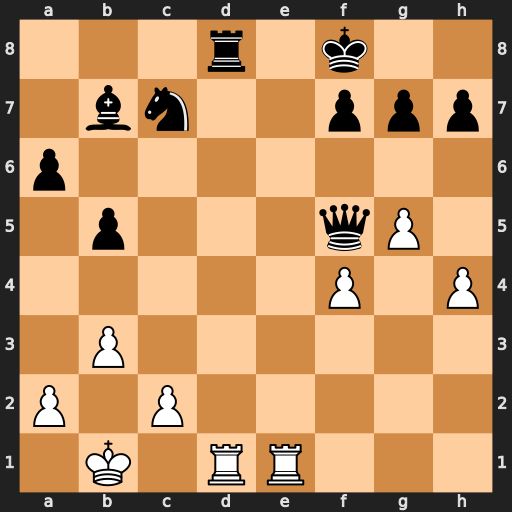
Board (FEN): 3r1k2/1bn2ppp/p7/1p3qP1/5P1P/1P6/P1P5/1K1RR3
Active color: w
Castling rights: -
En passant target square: -
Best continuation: Rxd8+ Ne8 Rexe8#